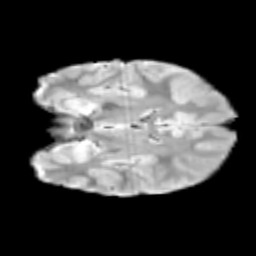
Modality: T2w
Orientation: coronal
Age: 10
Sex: male
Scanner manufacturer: siemens
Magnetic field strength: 3 T
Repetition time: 3.8 s
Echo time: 0.07 s